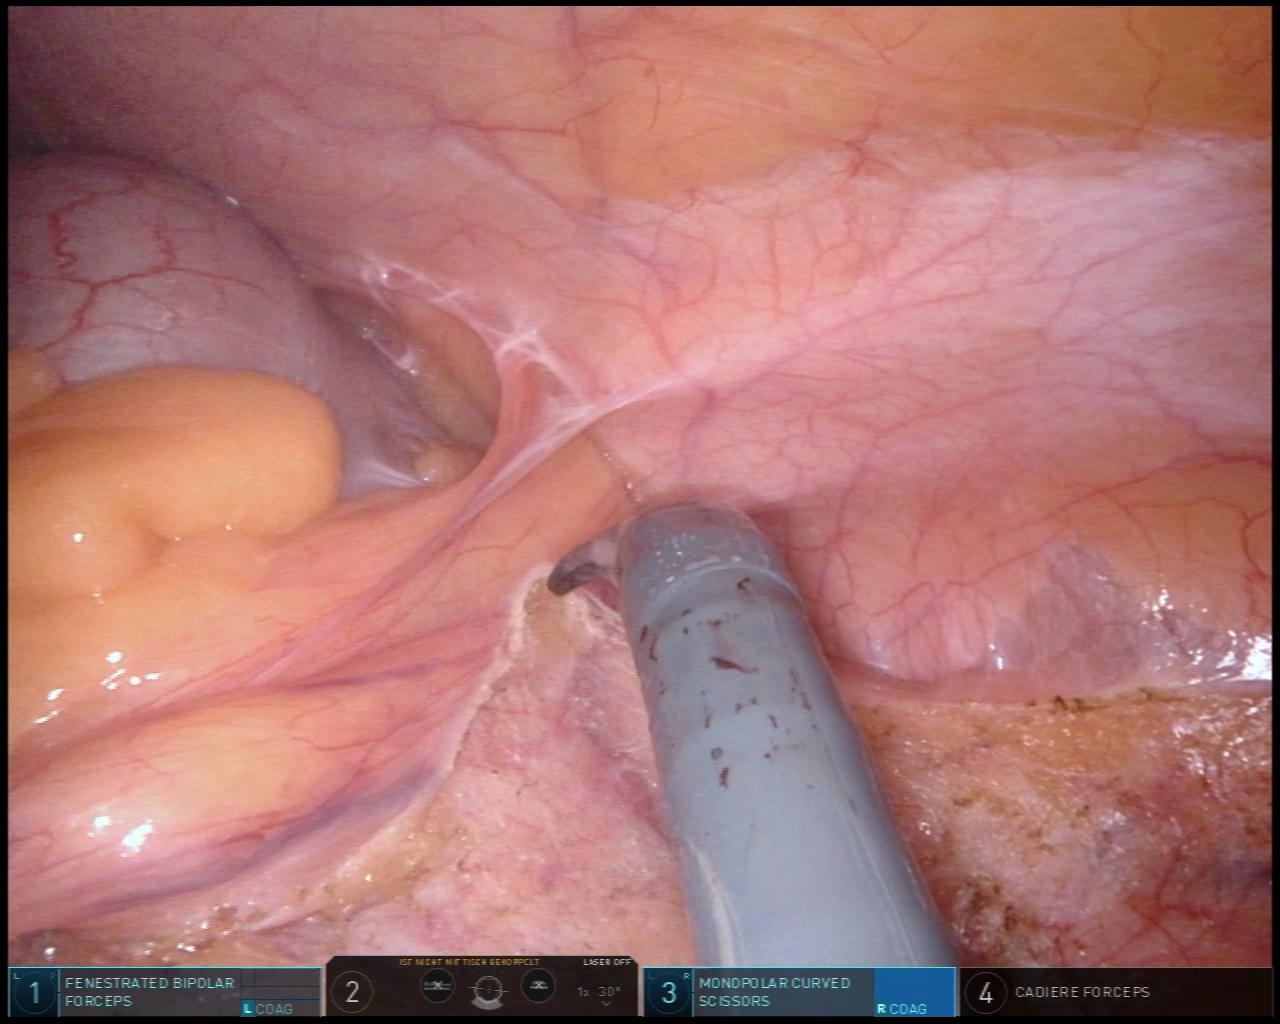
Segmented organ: colon
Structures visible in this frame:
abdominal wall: yes
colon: yes
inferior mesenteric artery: no
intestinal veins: no
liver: no
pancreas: no
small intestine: no
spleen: no
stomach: no
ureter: no
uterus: no
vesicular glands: no